Question: I ran the indexing in Koha,
My out file contents are as follows:
'''
Zebra configuration information
Zebra biblio directory = /opt/koha-3.14.04/conf/var/lib/zebradb/biblios
Zebra authorities directory = /opt/koha-3.14.04/conf/var/lib/zebradb/authorities
Koha directory = /opt/koha-3.14.04
BIBLIONUMBER in : 999$c
BIBLIOITEMNUMBER in : 999$d
skipping authorities
exporting biblio
1........
Records exported: 9
REINDEXING zebra
16:30:33-25/04 zebraidx(7778) [warn] No such record type: dom./opt/koha-3.14.04/conf/etc/zebradb/biblios/etc/dom-config.xml
'''
CLEANING
When I perform a search, I get no results.
The logs give me this:

Kindly advice, Where should I look and how should I proceed?
Thanks in advance!
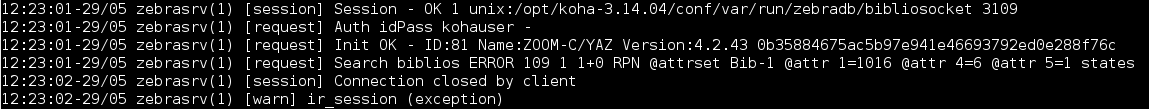
Answer: I got this reply from the Koha mailing list: A guy called Nick helped me:
Check if you've got the directory
/usr/lib/idzebra-2.0/modules
or the directory
/usr/lib64/idzebra-2.0/modules
on your server. Chances are it'll be the second option. If so, edit these four files
/etc/koha/zebradb/zebra-authorities.cfg
/etc/koha/zebradb/zebra-authorities-dom.cfg
/etc/koha/zebradb/zebra-biblios.cfg
/etc/koha/zebradb/zebra-biblios-dom.cfg
In each, change the line reading:
modulePath: /usr/lib/idzebra-2.0/modules
to
modulePath: /usr/lib64/idzebra-2.0/modules
And then try reindexing your records.
You could also try using the -x switch when reindexing....
I suppose there should be a bug filed for the incorrect module path on 64bit machines when installed via the tarball. I know that it is among the patches I apply manually whenever I upgrade a system. (Gave me no end of grief the first time)